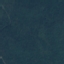
Land use / land cover class: Forest